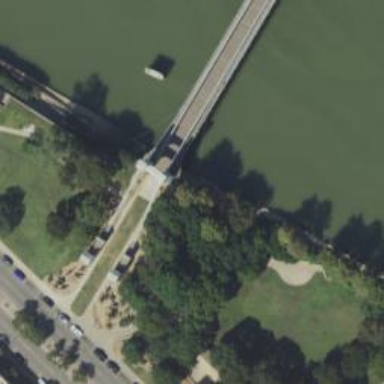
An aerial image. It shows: Footway road on suspension bridge.